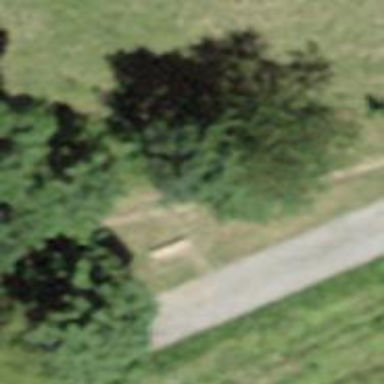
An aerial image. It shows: Brown bench in the vicinity.